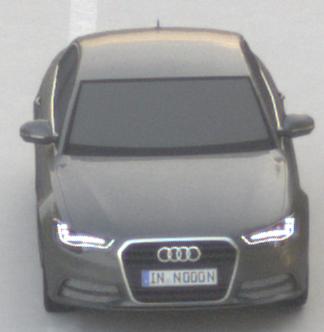
Make: Audi
Model: A6 2.0 TFSI
Detailed model: A6 (C7) Limousine
Model produced from: 2011/10
Model produced until: 2014/09
Doors: 4
Color: gray
Road condition: dry road
Daytime: sunrise or sunset
Contrast: low contrast